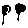
Label: flower